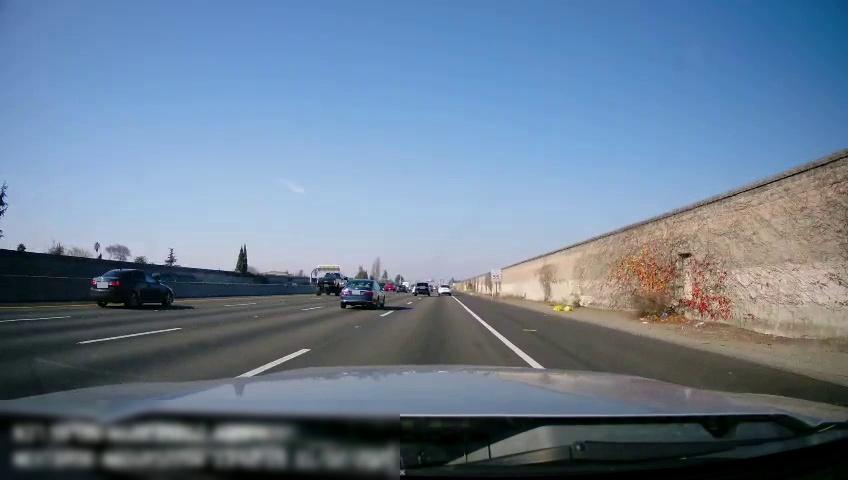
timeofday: Day
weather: Sunny
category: Drivable Space
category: Vehicles | SUV
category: Vehicles | SUV
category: Vehicles | Truck
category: Vehicles | Car
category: Vehicles | Car
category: Lanes | Current Lane
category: Lanes | Current Lane
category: Lanes | Alternate Lane
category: Lanes | Alternate Lane
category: Lanes | Alternate Lane